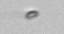
Label: nanoplankton_mix